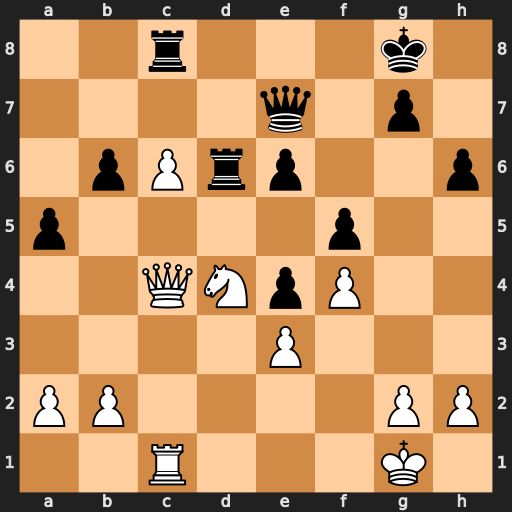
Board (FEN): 2r3k1/4q1p1/1pPrp2p/p4p2/2QNpP2/4P3/PP4PP/2R3K1
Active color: w
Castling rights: -
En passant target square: -
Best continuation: Nxf5 Qd8 Nxd6